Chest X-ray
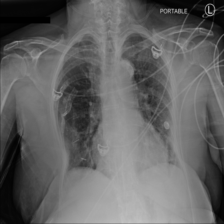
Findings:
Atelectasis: negative
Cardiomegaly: negative
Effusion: negative
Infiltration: negative
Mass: negative
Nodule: negative
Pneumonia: negative
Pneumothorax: negative
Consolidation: negative
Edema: negative
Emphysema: negative
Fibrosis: negative
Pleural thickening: negative
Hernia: negative